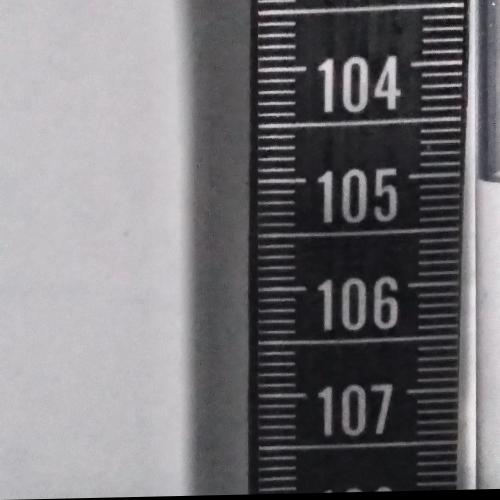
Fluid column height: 105.1 cm